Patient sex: F
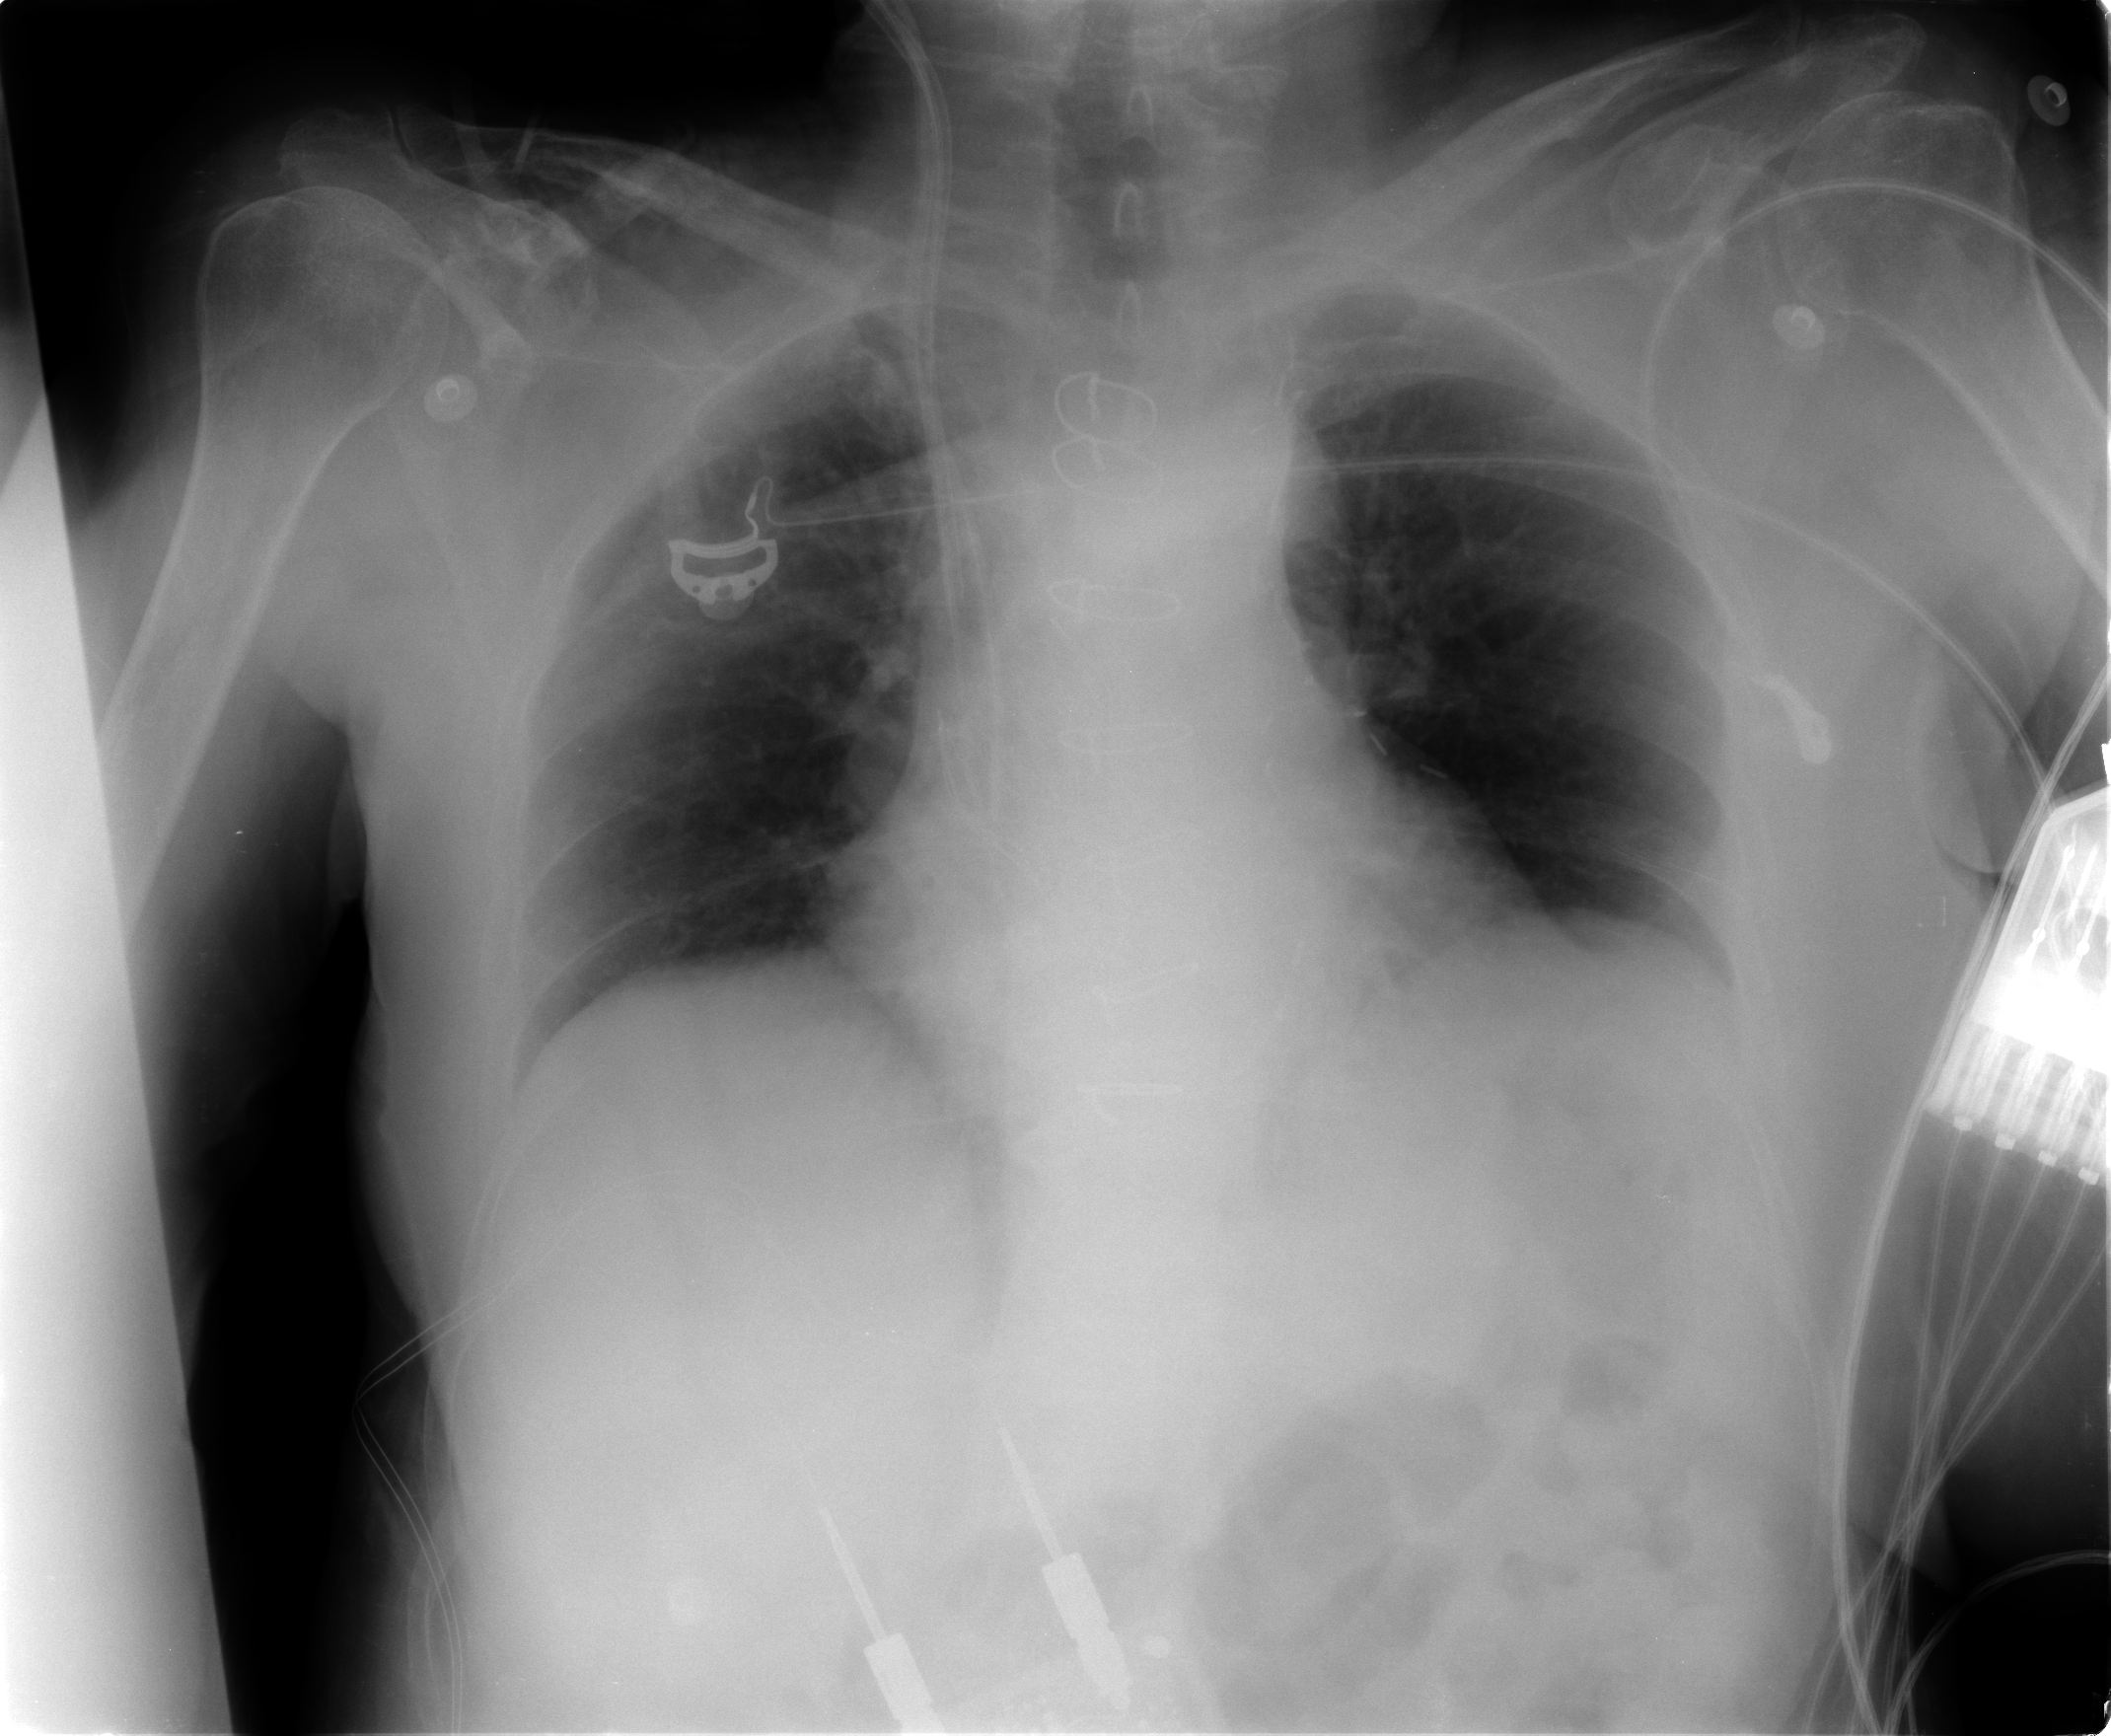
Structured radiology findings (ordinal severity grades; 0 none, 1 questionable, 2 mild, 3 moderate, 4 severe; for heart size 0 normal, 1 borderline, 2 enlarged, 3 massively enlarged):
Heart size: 1
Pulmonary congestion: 2
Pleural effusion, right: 0
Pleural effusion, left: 0
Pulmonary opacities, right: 0
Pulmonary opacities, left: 0
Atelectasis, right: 1
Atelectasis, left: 1